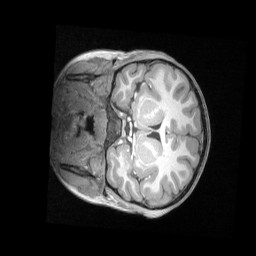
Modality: T1w
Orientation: coronal
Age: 8
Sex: male
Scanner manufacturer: siemens
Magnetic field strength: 3 T
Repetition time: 2.53 s
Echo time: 0.00164 s